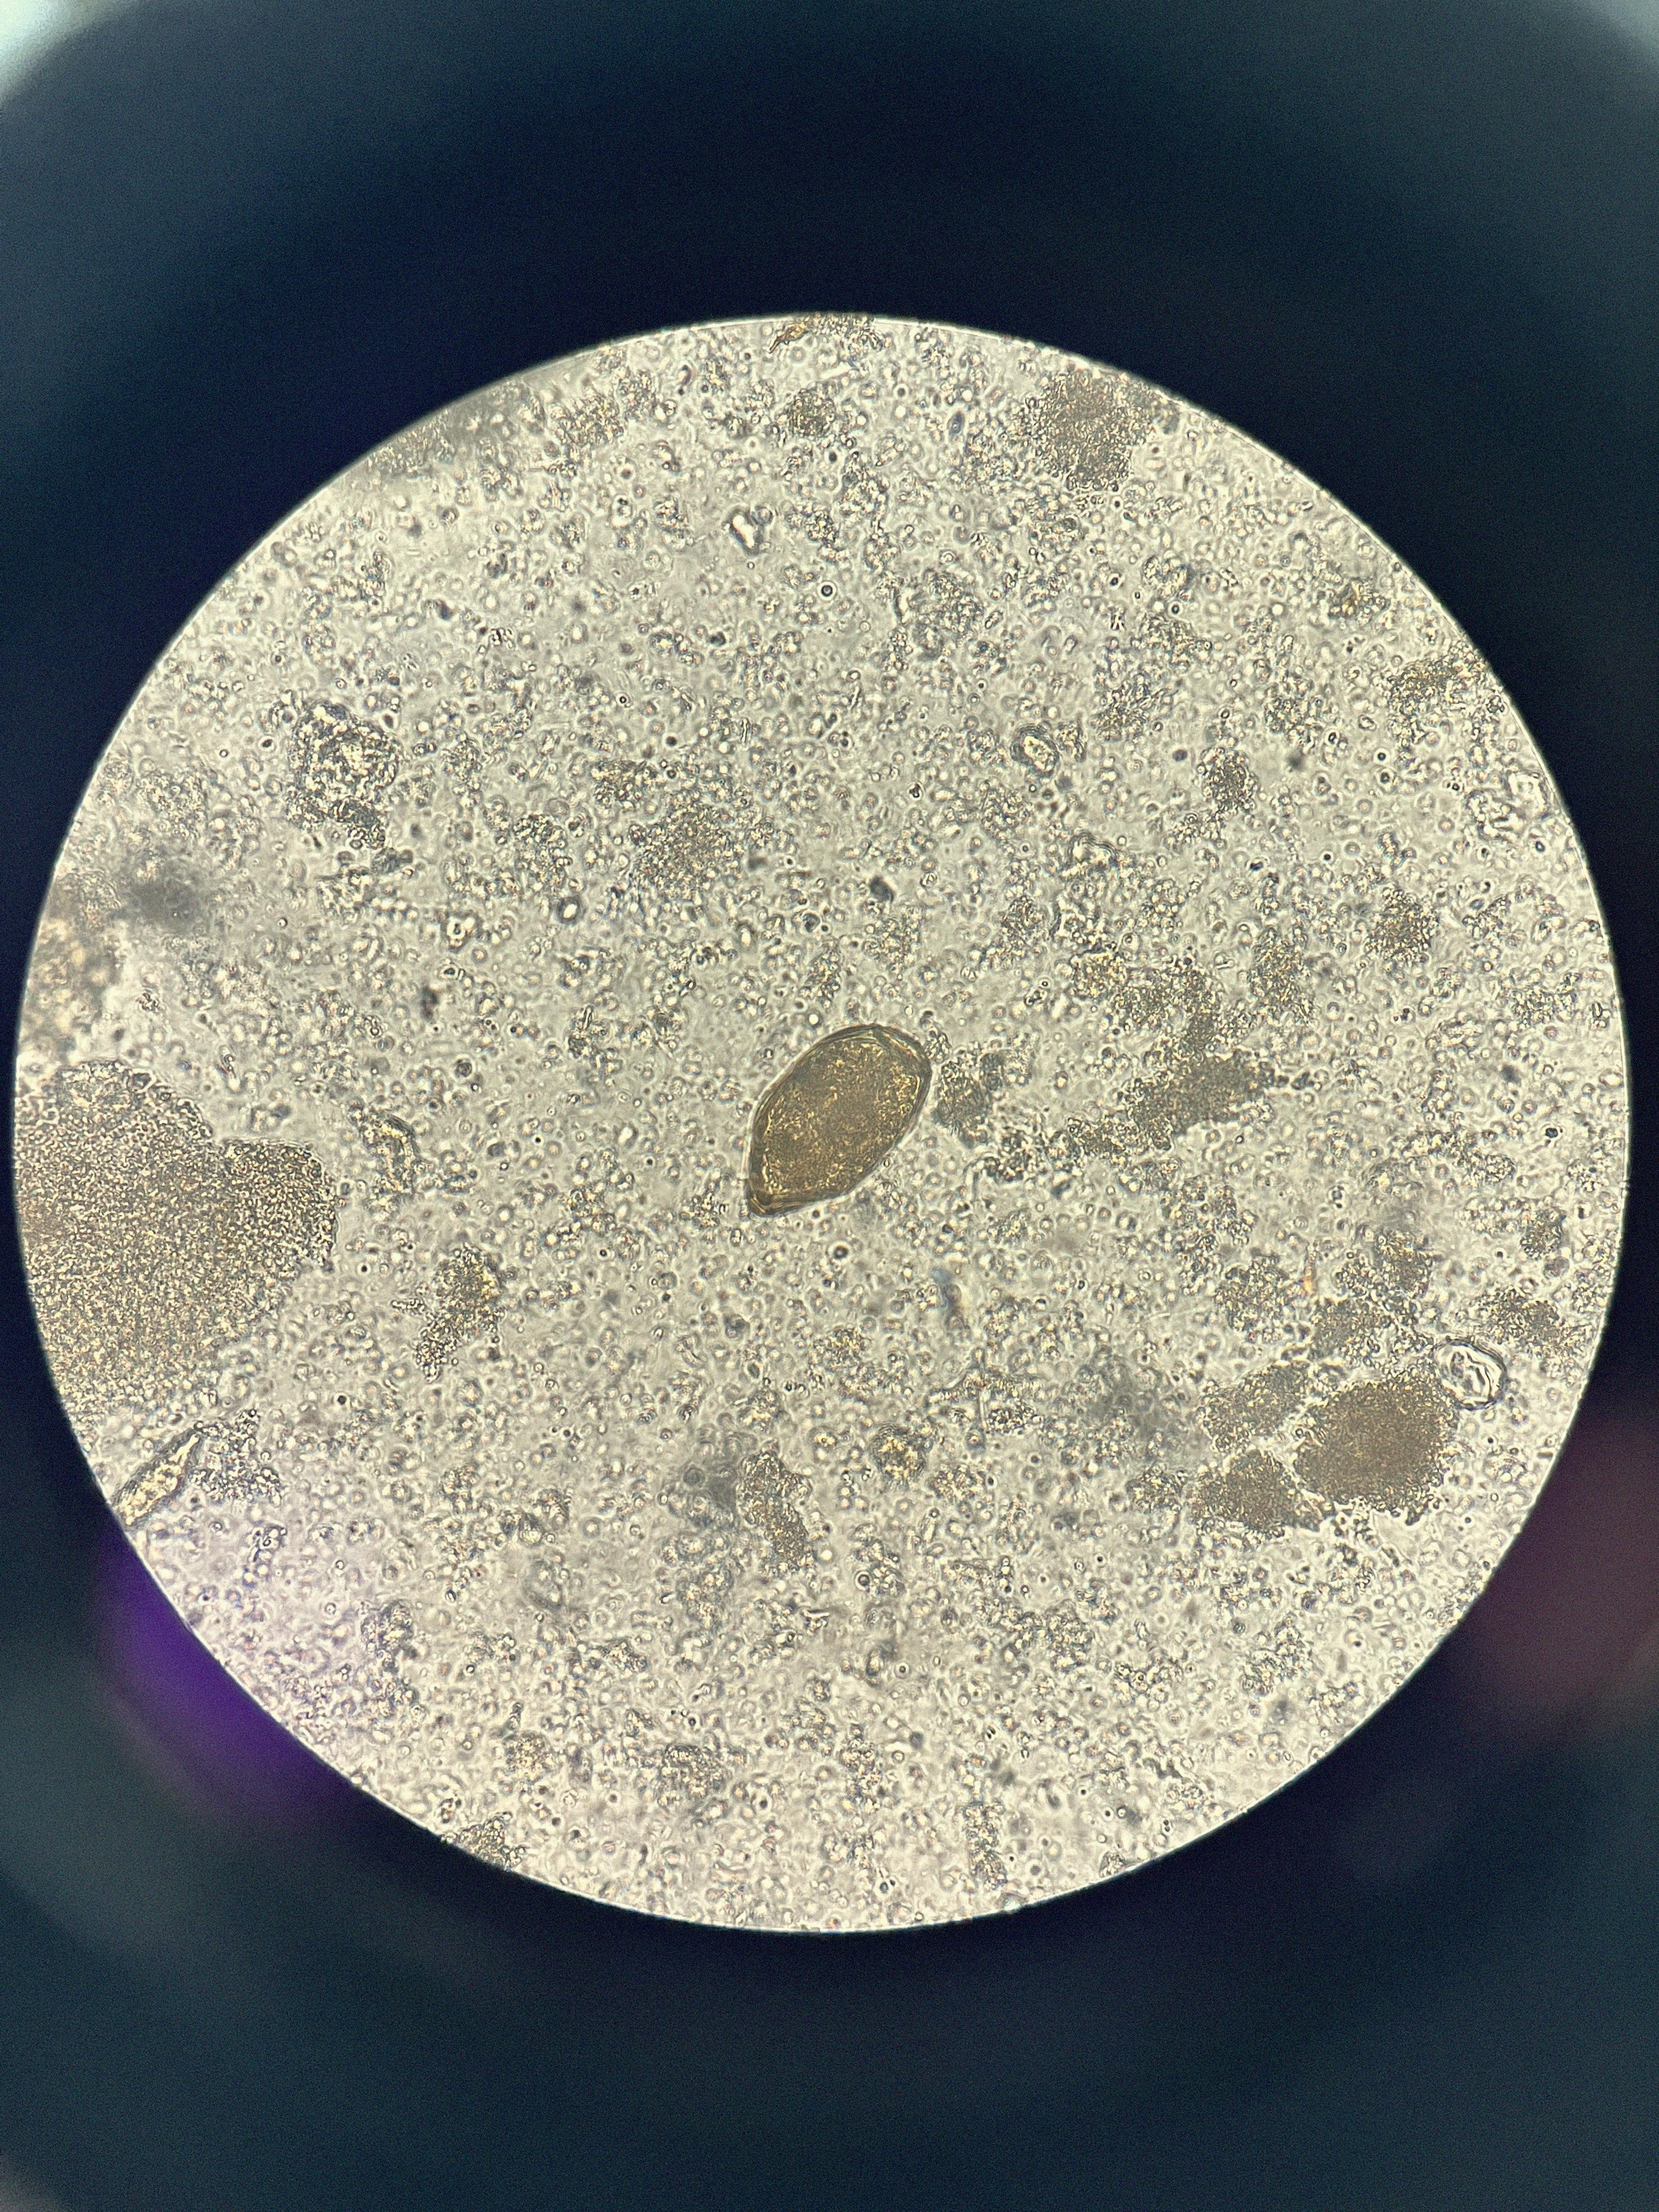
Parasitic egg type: Paragonimus spp